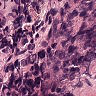
Metastatic tissue present: no